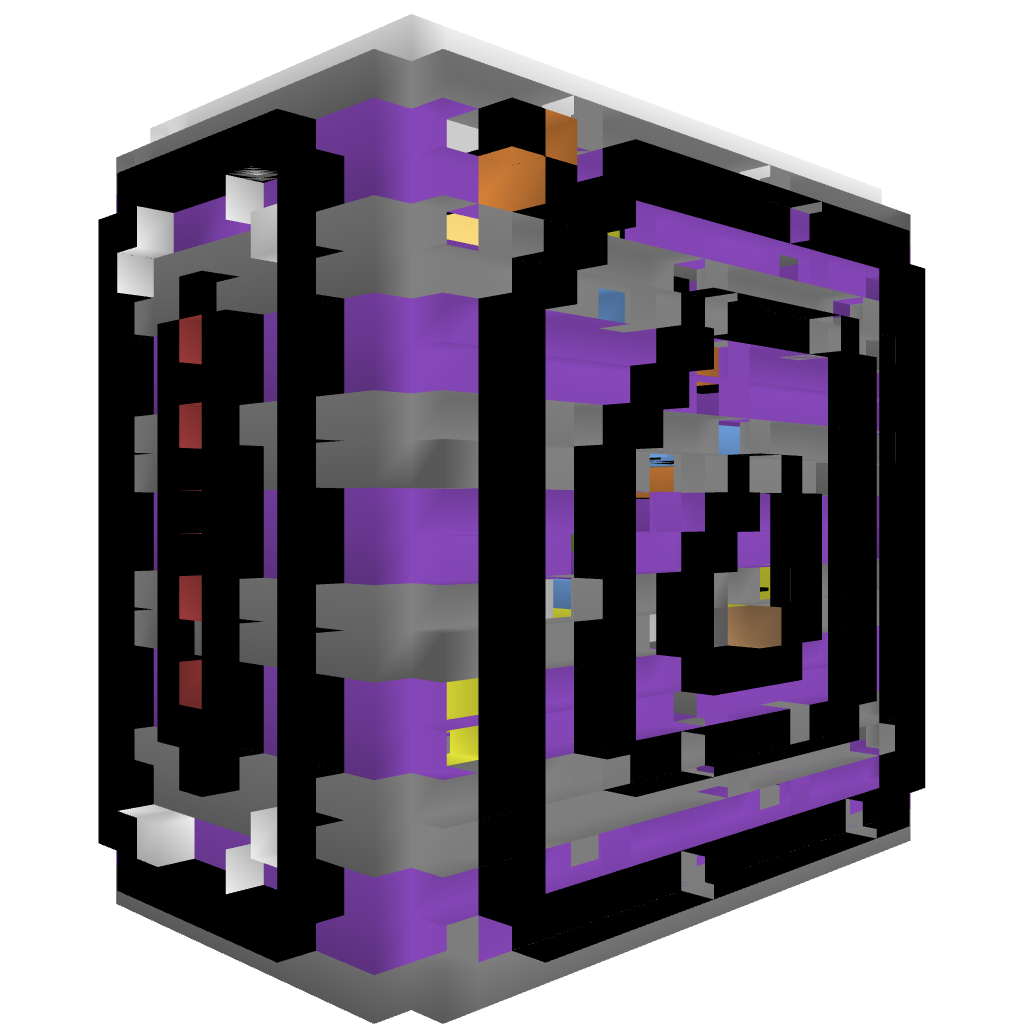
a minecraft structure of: Electronic Connect Four high quality